【题型】解答题　【知识点】解析几何　【难度】easy
一辆卡车要通过跨度为8米，拱高为4米的抛物线形隧道，为了保证安全，车顶上方与抛物线的铅垂距离至少0.5米。隧道有两条车道，车辆在其中一条车道行驶，卡车宽为2.2米，车厢视为长方体，问卡车的限高为多少米？

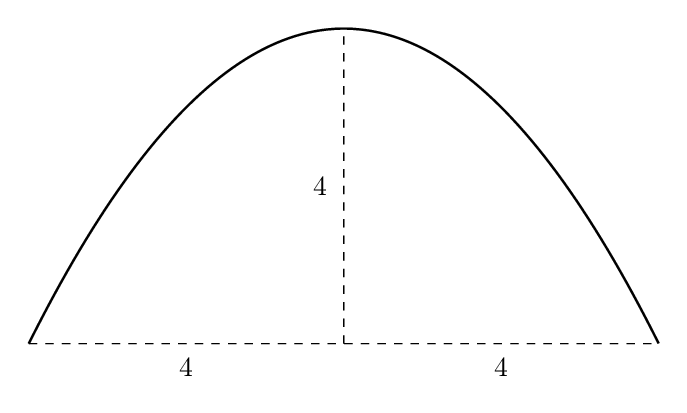
【解答】
\textbf{【答案】}2.29米

\vspace{0.3cm}
\textbf{【分析】}由题意建立坐标系，求得抛物线的方程，根据卡车宽度建立方程，可得答案.

\vspace{0.3cm}
\textbf{【详解】}由题意建立坐标系，如下：

设抛物线的方程为$x^2=-2py(p>0)$，依题意抛物线过点$(4,-4)$，

则$16=-2p\times(-4)\Rightarrow p=2$，所以抛物线的方程为$x^2=-4y$，车的截面为矩形$ABCD$，

设$E(2.2,y_E)$，则$2.2^2=-4\times y_E\Rightarrow y_E=-1.21$，所以$BC=4-1.21-0.5=2.29$米，

即限高为2.29米.

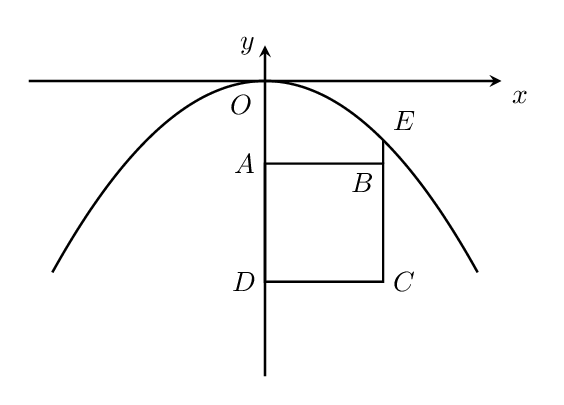